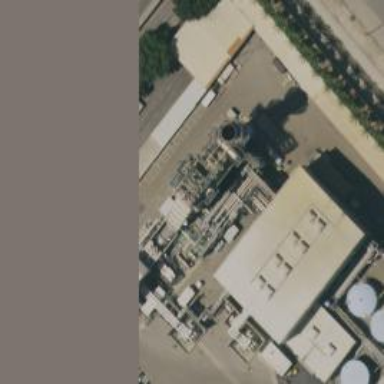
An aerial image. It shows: Gas turbine generator.